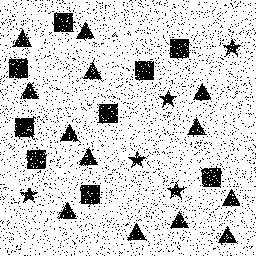
Squares: 9
Triangles: 13
Stars: 5
Total shapes: 27